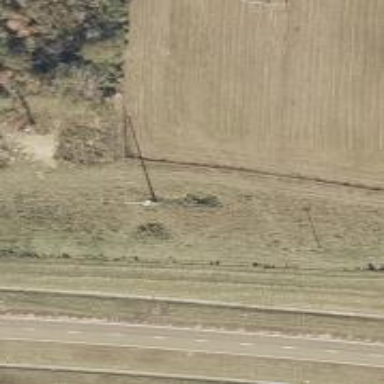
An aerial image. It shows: Power pole.